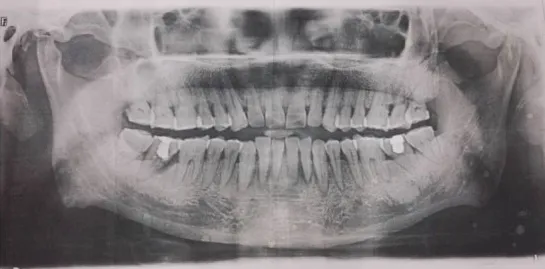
The panoramic radiography of the jaw was normal.
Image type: radiology (x_ray)